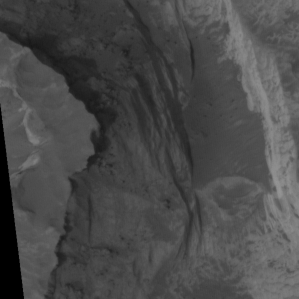
Label: non_frost